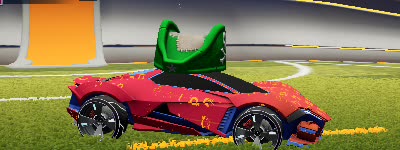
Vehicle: werewolf